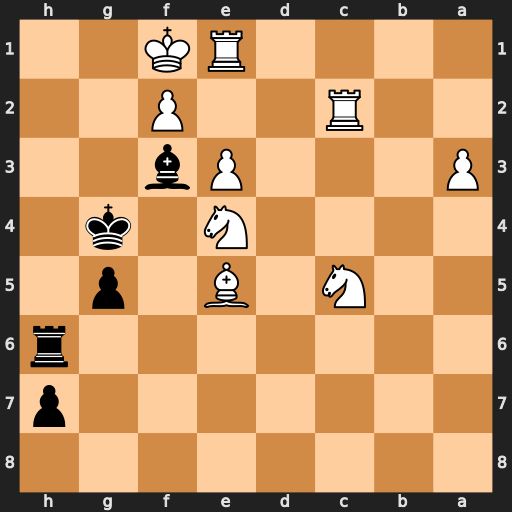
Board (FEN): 8/7p/7r/2N1B1p1/4N1k1/P3Pb2/2R2P2/4RK2
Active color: b
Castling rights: -
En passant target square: -
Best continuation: Rh1#